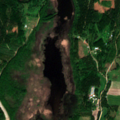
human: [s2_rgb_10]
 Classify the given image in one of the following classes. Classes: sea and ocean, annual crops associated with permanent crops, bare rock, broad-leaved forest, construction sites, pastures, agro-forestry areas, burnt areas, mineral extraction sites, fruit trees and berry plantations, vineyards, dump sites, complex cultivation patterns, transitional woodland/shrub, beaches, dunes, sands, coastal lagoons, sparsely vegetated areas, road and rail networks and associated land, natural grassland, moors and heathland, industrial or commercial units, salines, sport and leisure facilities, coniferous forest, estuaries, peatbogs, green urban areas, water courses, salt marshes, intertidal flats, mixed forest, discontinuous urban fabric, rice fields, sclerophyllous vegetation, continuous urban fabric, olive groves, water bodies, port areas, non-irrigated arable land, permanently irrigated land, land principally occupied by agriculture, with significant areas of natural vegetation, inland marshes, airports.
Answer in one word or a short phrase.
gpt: non-irrigated arable land, broad-leaved forest, coniferous forest, mixed forest, inland marshes, water bodies